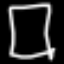
Label: square